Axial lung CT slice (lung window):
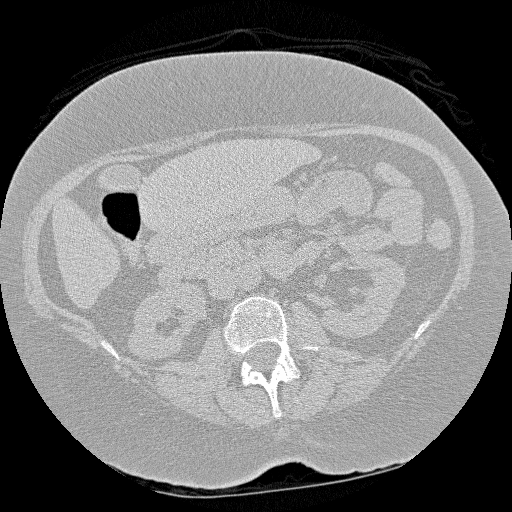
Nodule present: no